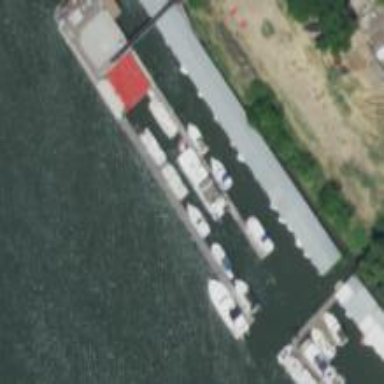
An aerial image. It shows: Marina on leisure land.